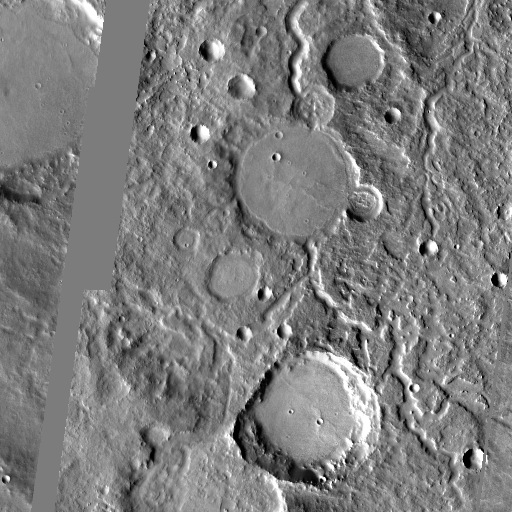
Crater classes present: Background, Other, Buried